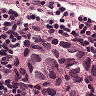
Metastatic tissue present: yes